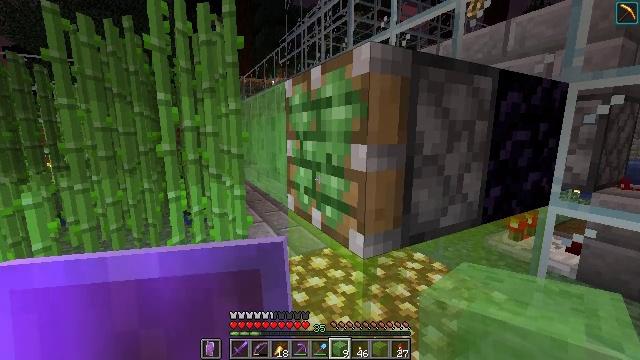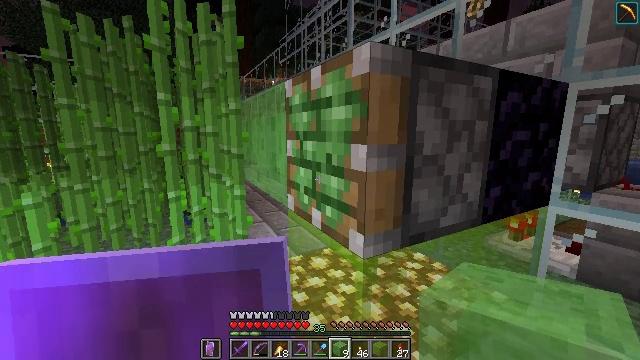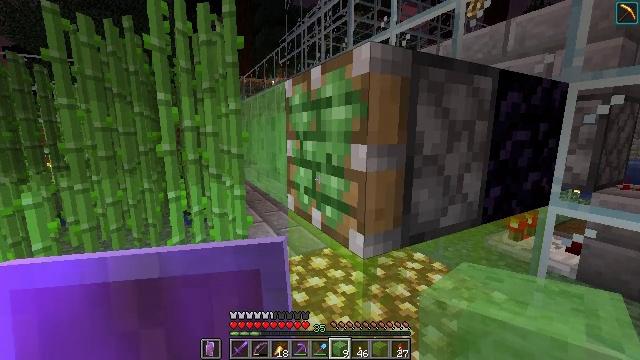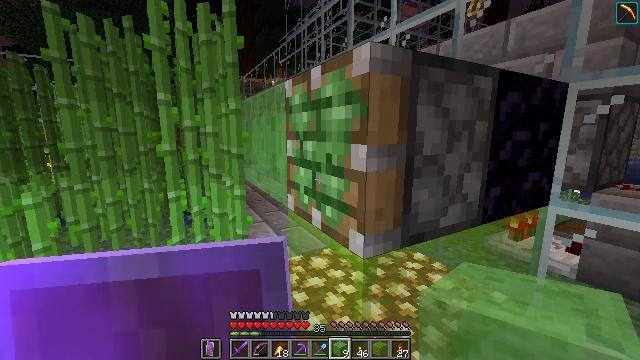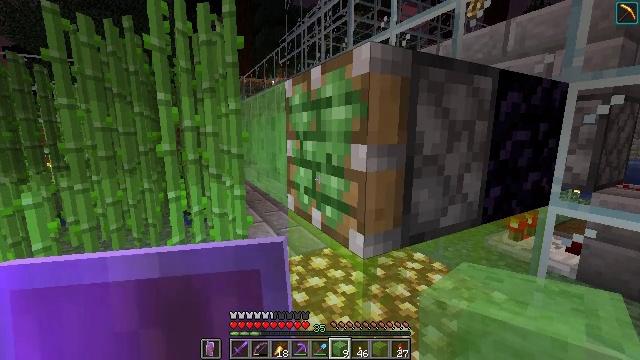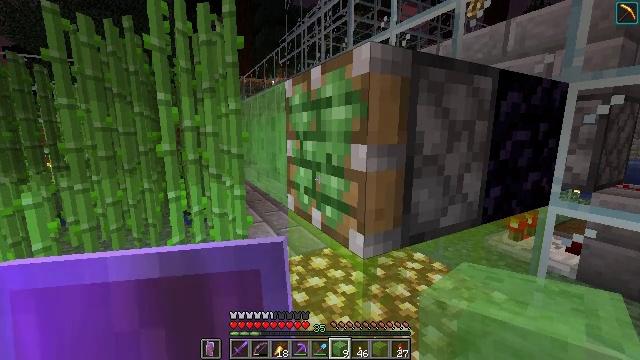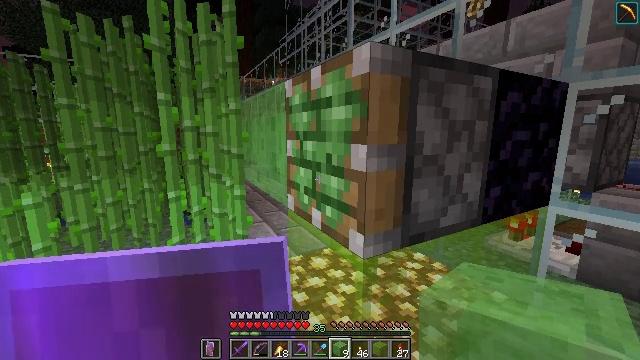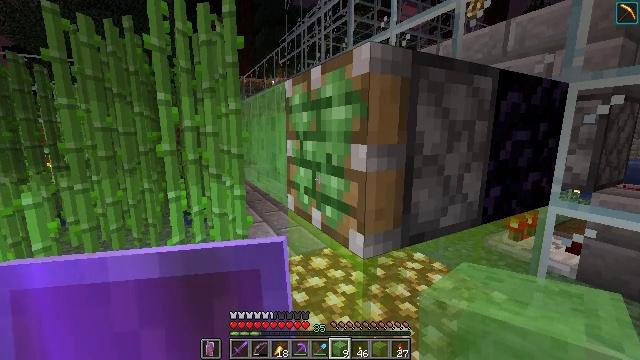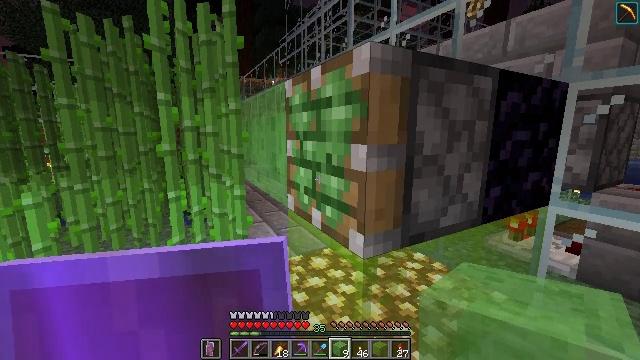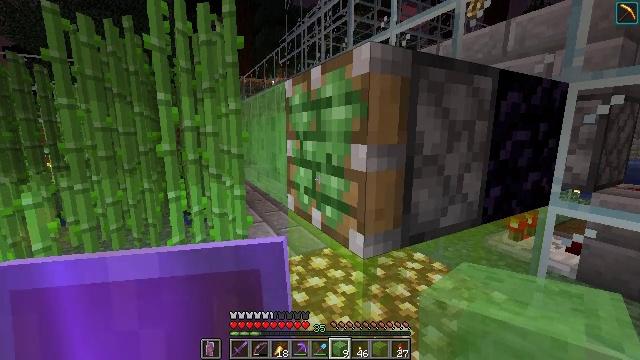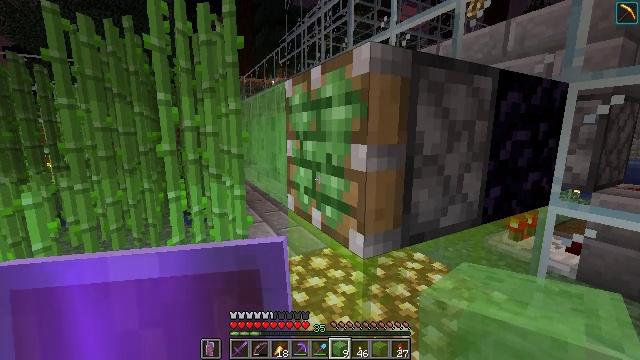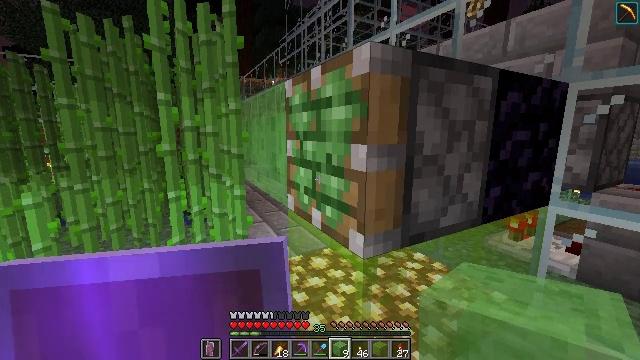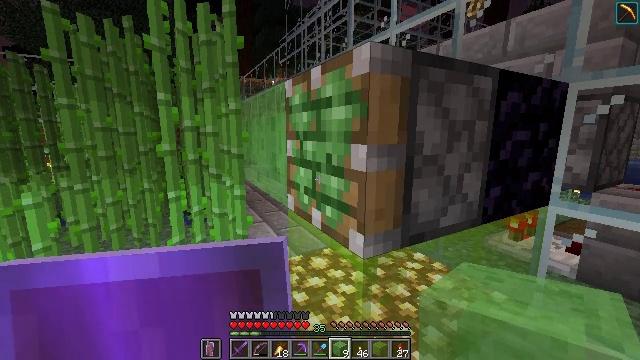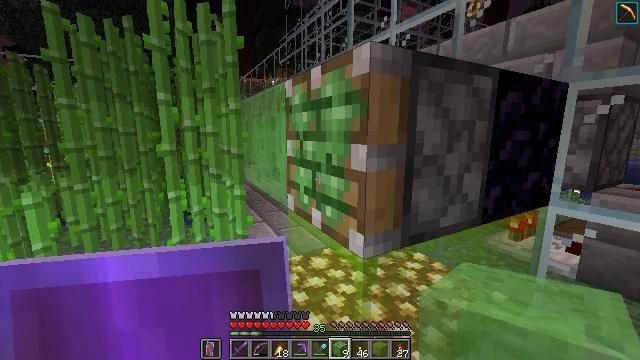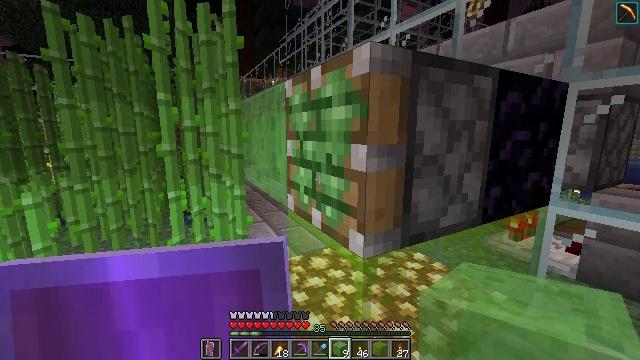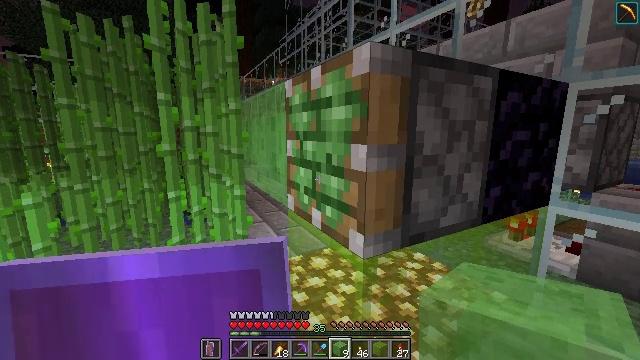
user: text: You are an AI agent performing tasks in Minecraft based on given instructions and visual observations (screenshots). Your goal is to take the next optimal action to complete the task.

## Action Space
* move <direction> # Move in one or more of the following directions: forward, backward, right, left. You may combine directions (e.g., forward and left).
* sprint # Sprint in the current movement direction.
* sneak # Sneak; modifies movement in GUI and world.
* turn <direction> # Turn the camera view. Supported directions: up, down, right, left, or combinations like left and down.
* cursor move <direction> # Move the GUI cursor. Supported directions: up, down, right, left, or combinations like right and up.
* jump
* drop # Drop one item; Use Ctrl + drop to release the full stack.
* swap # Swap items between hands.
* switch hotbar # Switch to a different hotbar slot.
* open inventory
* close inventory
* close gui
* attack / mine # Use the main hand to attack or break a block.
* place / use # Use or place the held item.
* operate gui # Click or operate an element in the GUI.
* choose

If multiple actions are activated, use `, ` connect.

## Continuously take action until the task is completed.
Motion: motion action
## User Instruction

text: Retrieve the observer from a structure.
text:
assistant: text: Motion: no_op
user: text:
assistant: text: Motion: no_op
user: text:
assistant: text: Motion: no_op
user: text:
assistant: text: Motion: no_op
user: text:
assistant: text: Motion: no_op
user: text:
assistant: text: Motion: no_op
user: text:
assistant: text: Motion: no_op
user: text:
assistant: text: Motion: no_op
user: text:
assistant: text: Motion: no_op
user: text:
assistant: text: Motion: no_op
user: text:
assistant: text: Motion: no_op
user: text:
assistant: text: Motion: no_op
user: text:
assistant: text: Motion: no_op
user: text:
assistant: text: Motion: no_op
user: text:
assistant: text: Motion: no_op
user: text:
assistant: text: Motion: no_op
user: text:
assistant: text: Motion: no_op
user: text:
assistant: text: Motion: turn left
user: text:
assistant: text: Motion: turn left
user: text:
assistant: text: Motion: turn left
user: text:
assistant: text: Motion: turn left and up
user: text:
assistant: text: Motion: turn left and up
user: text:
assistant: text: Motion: move right
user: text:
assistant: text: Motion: move right
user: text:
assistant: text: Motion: move right
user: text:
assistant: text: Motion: move forward and move right
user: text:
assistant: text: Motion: move forward
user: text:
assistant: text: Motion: move forward, turn left
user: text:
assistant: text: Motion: move forward, turn left
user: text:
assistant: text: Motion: move forward, turn left